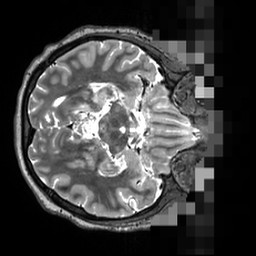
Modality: T2w
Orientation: axial
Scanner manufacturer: siemens
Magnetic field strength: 3 T
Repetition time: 3.2 s
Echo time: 0.564 s